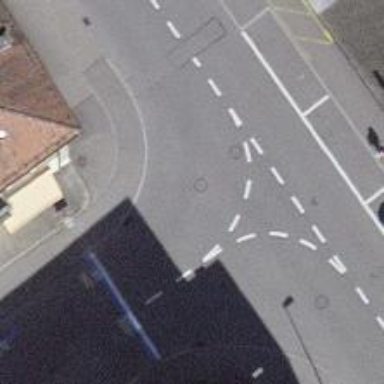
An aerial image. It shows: Sidewalk along the footway.